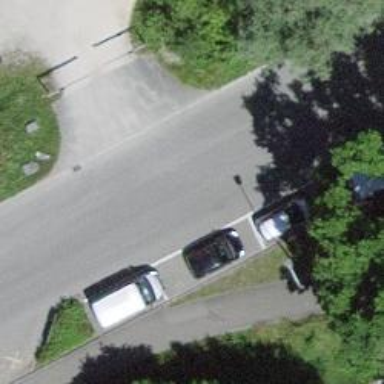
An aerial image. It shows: Residential road with asphalt surface. There is sidewalk on the left side.